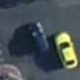
Vehicle type: Car